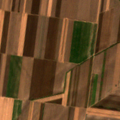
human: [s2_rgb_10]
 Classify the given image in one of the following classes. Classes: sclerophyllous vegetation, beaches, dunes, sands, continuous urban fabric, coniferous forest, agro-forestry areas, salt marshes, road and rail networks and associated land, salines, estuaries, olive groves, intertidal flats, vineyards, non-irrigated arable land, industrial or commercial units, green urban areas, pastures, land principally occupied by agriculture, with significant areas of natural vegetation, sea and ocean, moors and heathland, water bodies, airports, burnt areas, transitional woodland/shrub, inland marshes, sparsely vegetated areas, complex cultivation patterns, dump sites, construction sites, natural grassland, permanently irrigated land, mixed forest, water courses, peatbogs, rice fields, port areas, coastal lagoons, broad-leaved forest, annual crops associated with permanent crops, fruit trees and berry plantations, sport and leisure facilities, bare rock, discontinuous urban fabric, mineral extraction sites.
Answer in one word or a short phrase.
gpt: non-irrigated arable land